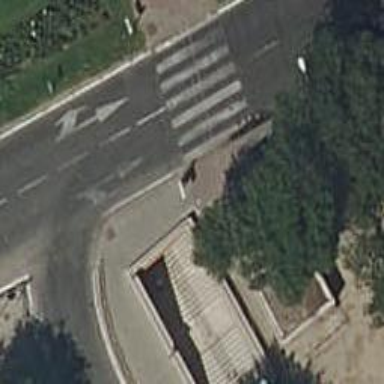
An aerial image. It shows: Kerb barrier.